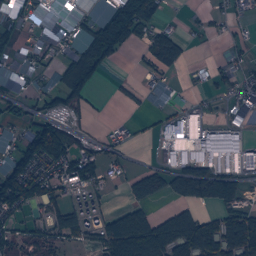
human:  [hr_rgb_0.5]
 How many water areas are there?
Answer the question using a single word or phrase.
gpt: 43

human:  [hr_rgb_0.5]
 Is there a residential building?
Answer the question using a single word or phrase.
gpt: yes

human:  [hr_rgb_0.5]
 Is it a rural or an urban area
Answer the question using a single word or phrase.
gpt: urban

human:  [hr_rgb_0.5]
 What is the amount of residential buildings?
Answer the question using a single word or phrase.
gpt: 491

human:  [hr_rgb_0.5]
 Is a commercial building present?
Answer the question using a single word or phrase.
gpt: yes

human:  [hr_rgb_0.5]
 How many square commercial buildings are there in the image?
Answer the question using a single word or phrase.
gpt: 0

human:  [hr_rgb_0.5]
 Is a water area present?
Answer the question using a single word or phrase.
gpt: yes

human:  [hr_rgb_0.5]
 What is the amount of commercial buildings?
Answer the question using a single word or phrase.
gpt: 16

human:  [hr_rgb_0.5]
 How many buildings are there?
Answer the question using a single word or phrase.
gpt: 534

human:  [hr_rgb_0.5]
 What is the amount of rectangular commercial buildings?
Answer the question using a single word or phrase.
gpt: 4

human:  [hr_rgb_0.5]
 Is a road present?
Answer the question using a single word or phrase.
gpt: yes

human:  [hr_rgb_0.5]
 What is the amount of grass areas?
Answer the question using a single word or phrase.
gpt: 140

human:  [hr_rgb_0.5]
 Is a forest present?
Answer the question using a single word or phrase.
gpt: yes

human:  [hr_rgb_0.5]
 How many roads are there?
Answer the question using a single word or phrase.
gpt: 264

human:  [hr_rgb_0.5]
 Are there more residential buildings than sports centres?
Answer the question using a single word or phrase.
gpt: yes

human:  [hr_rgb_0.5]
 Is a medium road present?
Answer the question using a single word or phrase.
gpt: no

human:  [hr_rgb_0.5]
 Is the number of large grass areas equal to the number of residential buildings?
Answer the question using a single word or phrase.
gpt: no

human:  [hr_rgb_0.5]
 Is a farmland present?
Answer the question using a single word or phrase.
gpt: yes

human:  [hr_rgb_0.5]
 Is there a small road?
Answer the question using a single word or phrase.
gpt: yes

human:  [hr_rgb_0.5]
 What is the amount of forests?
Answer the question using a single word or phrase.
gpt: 106

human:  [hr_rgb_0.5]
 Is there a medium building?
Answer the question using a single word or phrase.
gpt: yes

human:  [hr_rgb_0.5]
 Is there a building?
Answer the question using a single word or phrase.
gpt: yes

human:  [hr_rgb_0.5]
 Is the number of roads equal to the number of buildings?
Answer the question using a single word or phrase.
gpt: no

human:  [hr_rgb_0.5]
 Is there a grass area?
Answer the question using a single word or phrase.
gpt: yes

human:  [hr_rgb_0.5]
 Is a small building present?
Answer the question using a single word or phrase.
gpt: yes

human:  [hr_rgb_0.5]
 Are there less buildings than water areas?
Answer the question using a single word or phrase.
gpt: no

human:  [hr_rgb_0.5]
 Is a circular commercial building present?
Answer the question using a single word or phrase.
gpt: no

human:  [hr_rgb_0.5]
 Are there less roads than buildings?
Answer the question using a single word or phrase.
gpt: yes

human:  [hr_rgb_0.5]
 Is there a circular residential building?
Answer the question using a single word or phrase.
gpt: yes

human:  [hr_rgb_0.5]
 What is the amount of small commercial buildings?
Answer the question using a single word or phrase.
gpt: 10

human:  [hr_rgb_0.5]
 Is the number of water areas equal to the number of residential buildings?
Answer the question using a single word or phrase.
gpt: no

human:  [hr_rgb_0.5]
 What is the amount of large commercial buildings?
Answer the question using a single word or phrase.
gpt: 1

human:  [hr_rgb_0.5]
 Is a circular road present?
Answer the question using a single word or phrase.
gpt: no

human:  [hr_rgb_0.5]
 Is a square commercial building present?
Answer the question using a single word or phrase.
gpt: no

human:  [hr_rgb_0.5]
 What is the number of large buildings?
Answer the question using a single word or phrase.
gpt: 26

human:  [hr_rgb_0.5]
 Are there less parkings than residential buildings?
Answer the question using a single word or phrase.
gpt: yes

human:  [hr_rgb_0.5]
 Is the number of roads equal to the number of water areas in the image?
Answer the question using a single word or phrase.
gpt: no

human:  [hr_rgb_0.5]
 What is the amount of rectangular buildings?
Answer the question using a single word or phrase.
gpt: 266

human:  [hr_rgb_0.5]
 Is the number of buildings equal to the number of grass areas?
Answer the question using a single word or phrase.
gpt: no

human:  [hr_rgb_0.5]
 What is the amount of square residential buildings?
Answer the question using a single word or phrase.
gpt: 14

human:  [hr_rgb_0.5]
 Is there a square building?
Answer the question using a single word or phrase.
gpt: yes

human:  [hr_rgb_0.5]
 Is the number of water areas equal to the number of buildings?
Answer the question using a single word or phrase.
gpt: no

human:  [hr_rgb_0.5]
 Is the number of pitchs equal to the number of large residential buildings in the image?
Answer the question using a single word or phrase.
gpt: no

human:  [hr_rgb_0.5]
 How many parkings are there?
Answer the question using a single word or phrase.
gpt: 30

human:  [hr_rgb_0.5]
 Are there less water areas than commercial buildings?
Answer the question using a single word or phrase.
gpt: no

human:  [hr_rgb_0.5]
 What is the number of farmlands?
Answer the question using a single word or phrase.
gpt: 12

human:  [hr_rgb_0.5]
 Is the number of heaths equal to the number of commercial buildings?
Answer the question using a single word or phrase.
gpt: no

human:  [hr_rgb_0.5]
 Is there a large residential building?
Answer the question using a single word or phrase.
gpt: yes

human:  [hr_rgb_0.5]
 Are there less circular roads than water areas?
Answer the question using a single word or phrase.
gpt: yes

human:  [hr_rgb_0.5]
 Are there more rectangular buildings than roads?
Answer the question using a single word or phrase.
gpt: yes

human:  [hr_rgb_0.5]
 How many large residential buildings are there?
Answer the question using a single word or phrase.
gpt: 1

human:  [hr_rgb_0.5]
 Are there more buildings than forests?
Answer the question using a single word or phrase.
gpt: yes

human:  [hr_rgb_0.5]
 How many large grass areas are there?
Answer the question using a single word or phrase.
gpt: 50

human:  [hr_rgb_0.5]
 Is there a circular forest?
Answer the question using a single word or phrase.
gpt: no

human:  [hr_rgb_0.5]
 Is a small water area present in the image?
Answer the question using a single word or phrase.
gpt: yes

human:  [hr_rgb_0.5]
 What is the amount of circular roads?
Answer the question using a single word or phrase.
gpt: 0

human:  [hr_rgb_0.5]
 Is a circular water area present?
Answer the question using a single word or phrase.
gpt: yes

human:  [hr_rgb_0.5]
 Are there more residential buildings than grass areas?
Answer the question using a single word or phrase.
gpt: yes

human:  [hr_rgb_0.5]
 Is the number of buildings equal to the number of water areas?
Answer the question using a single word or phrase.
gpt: no

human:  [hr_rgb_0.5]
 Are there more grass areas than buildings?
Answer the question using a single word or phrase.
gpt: no

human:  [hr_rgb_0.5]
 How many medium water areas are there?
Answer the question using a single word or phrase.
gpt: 2

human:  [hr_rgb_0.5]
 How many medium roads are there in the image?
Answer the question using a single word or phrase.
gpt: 0

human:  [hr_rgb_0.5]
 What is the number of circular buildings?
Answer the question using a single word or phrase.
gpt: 14

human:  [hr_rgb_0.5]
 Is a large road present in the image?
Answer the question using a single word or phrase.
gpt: no